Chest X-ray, PA view. Patient: 15 years old, sex F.
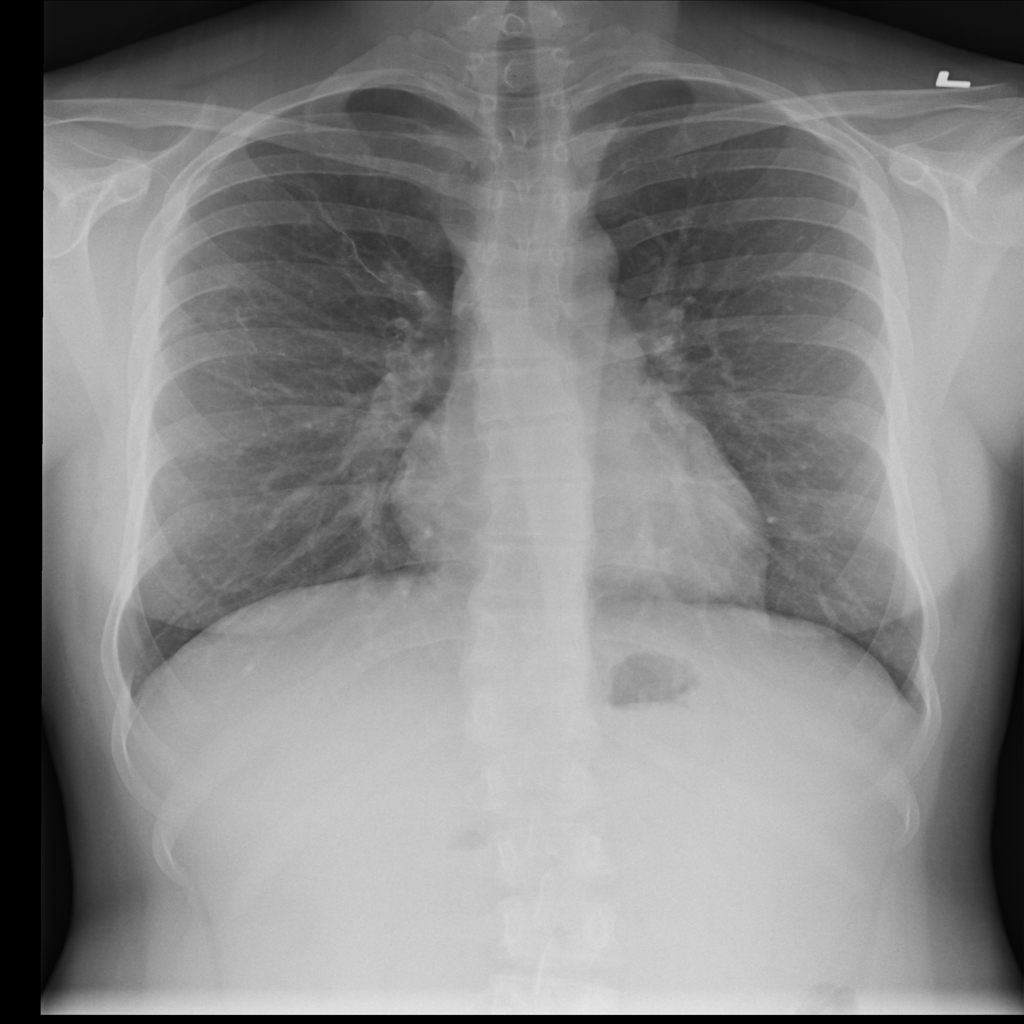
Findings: No Finding